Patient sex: M
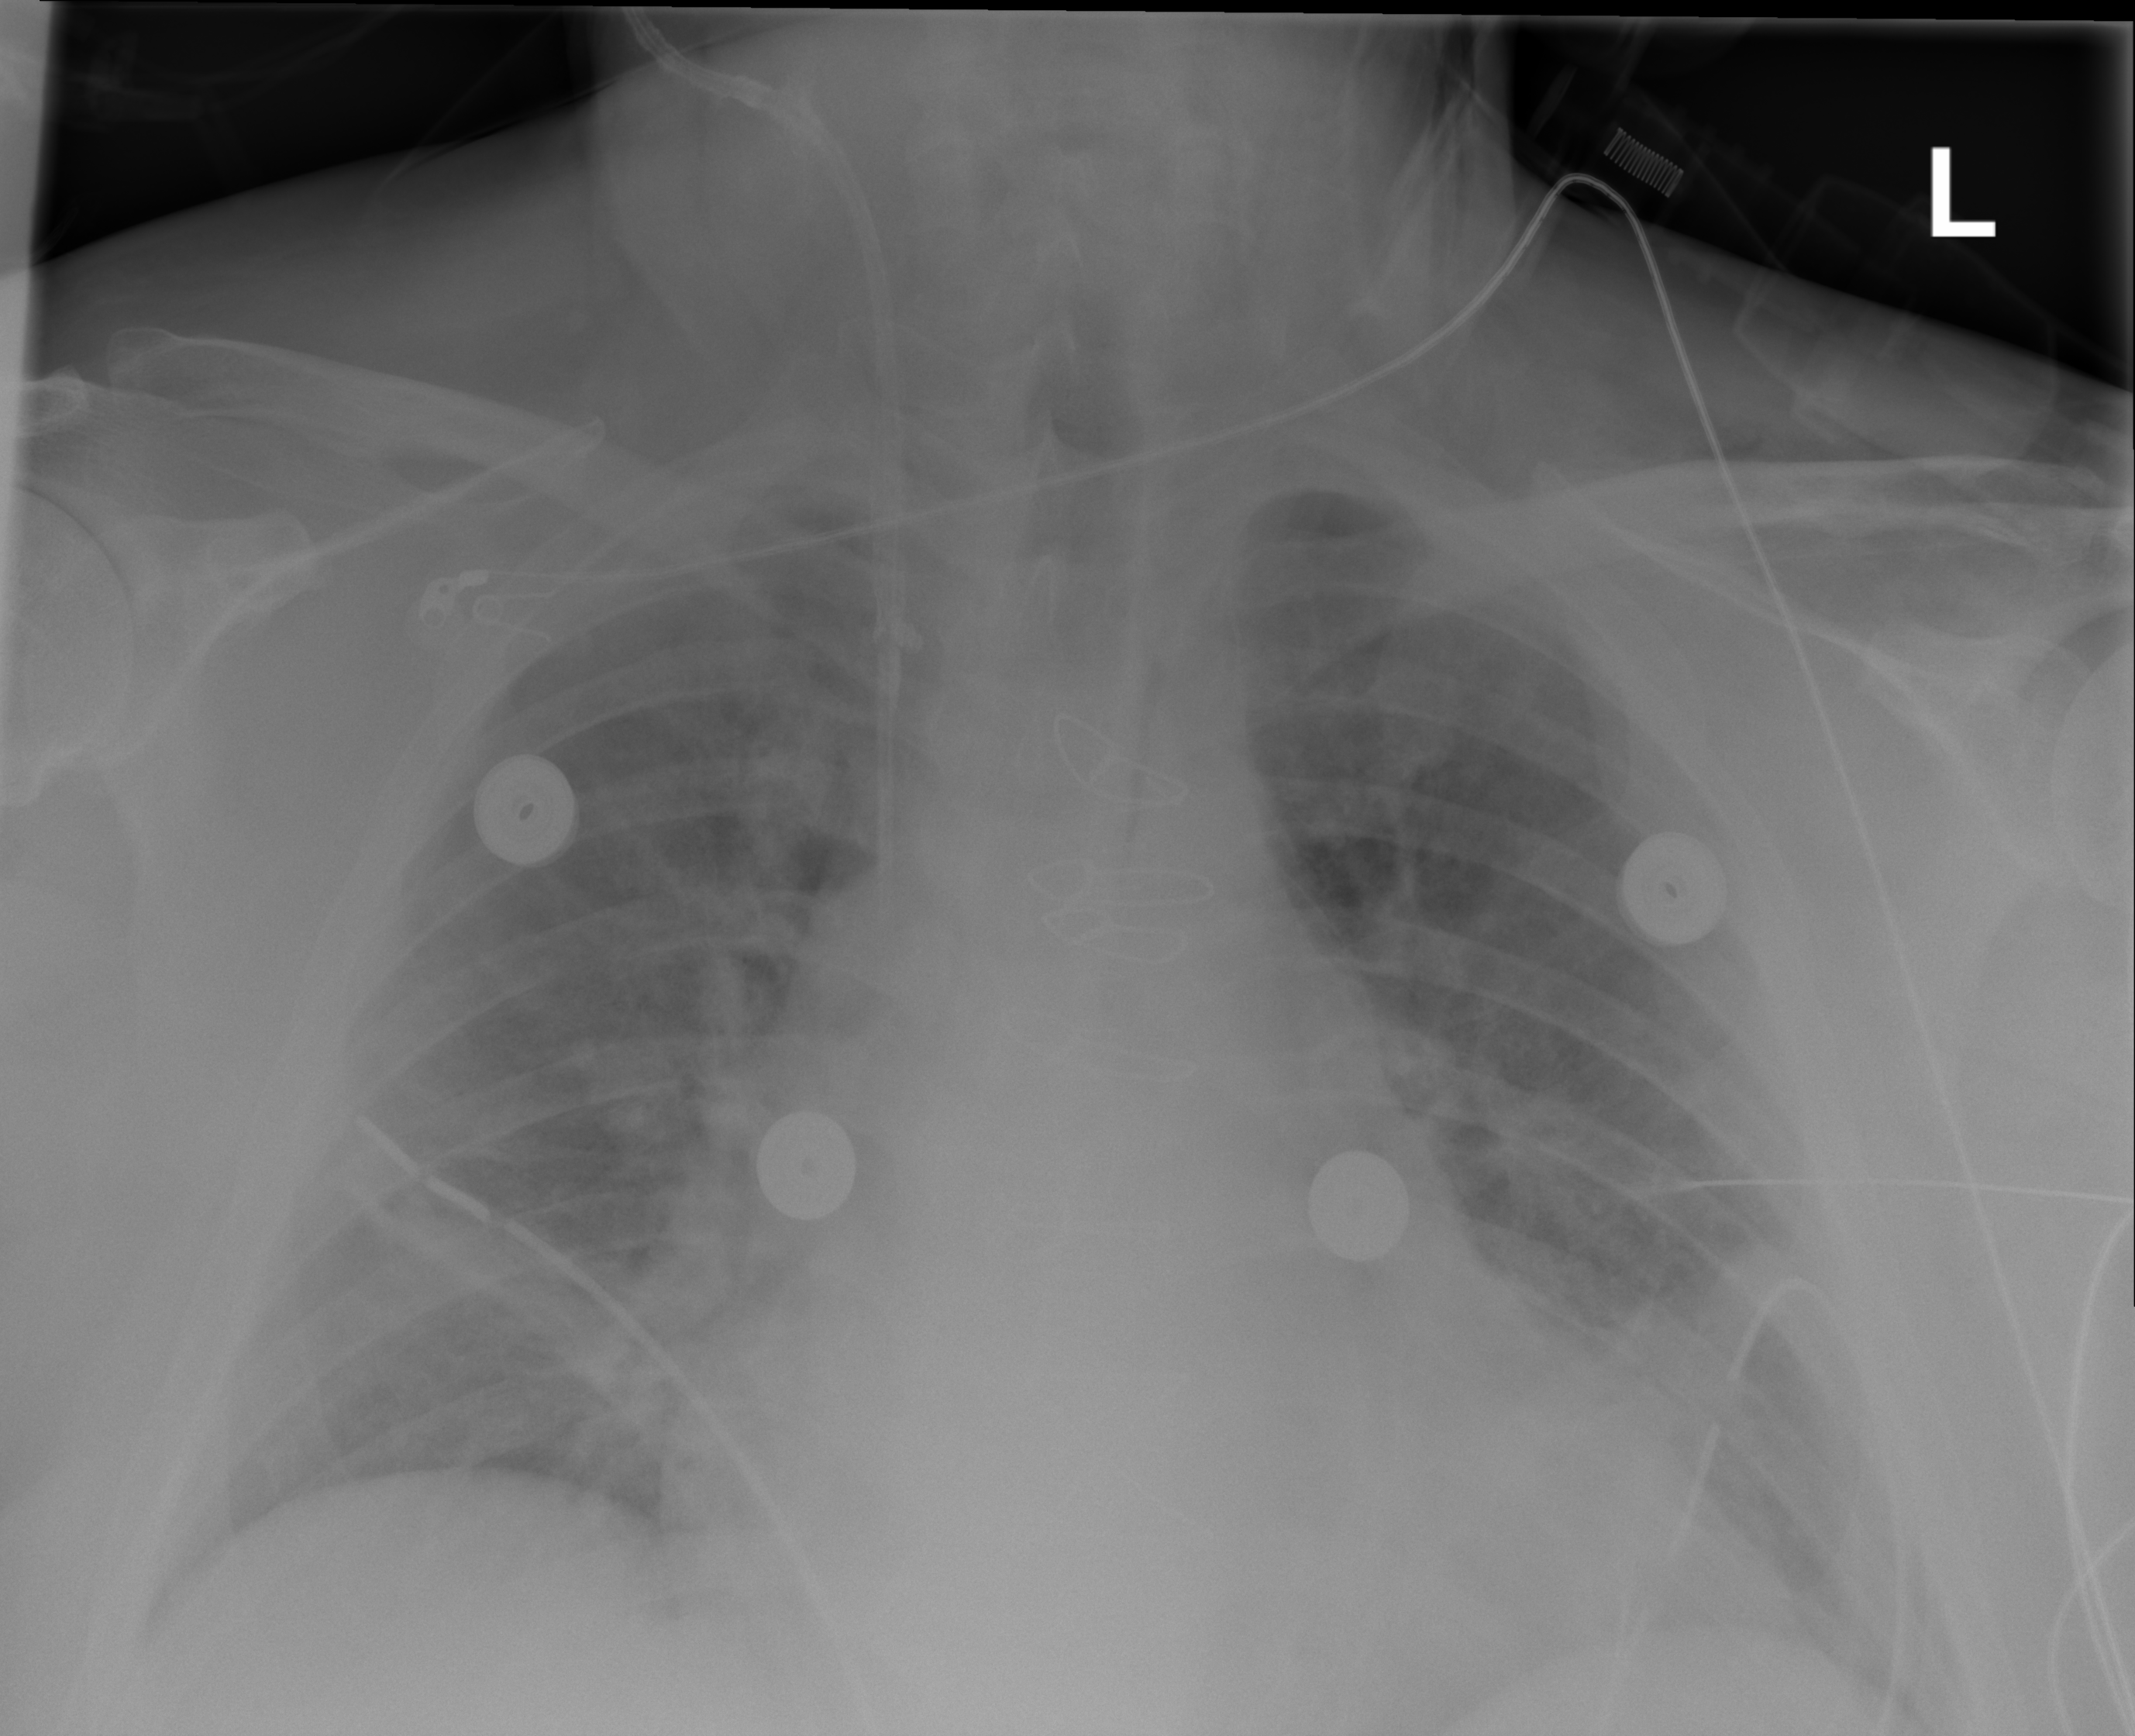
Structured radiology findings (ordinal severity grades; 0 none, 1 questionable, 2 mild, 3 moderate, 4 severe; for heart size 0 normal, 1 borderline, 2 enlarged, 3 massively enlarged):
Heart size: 2
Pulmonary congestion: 2
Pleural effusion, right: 0
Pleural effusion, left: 0
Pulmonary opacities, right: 3
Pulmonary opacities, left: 3
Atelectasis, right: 2
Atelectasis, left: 2